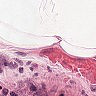
Metastatic tissue present: no